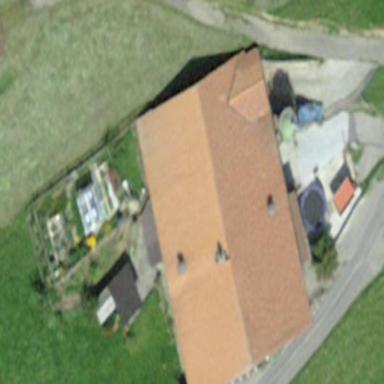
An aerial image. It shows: Farm building.